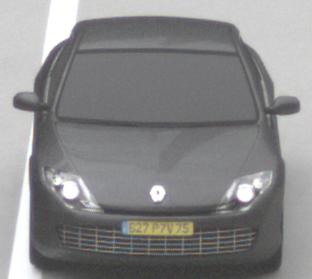
Make: Renault
Model: Laguna Coupé TCe 170
Detailed model: Laguna (III) Coupé
Model produced from: 2010/11
Model produced until: 2011/05
Doors: 2
Color: gray
Road condition: dry road
Daytime: morning or afternoon
Contrast: low contrast